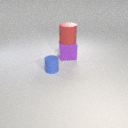
large red rubber cylinder above large purple rubber cube